Question: I'm having trouble with drawing a line on the map with a stroke. (inside color and outside color) I beleive i'm on the right path and have subclassed mkOverlayView to override the drawing (needs to fill with the road size) so inside drawMapRect...
'''
CGFloat lineWidth = MKRoadWidthAtZoomScale(zoomScale);
MKMapRect clipRect = MKMapRectInset(mapRect, -lineWidth, -lineWidth);
...
CGContextAddPath(context, path);
CGContextSetStrokeColorWithColor(context, line.color.CGColor);
CGContextSetLineJoin(context, kCGLineJoinRound);
CGContextSetLineCap(context, kCGLineCapRound);
CGContextSetLineWidth(context, lineWidth);
CGContextSetAlpha(context, 0.4f);
CGContextStrokePath(context);
CGPathRelease(path);
'''
I'm not sure how to add the stroke. Any help would be greatly appreciated. xcode 4.6 / ios 6.0+

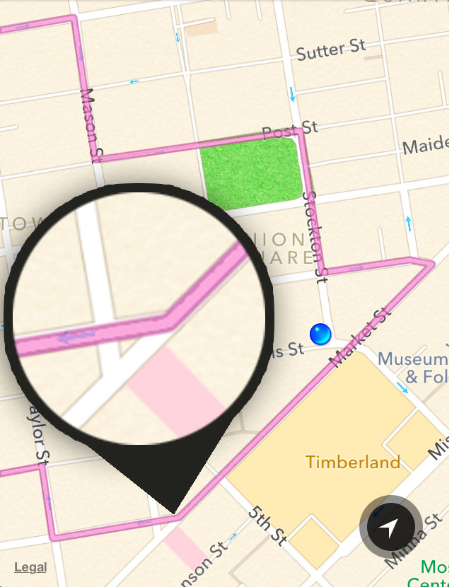
Answer: stroke first a path ( road with) with color 1, then change stroke width and color to a thinner line with road with * 0.6 in color 2, and stroke again.